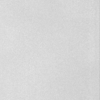
Label: dusty